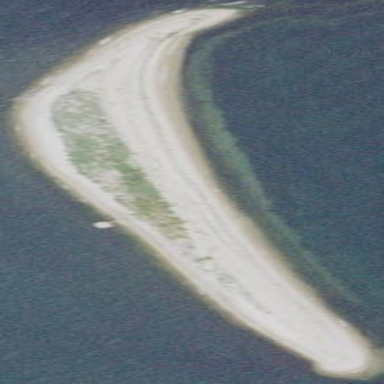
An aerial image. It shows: Islet along the natural coastline.